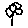
Label: flower